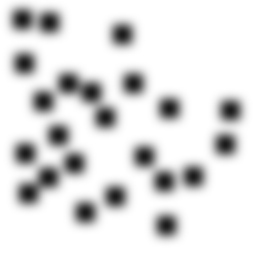
Squares: 23
Triangles: 0
Stars: 0
Total shapes: 23